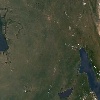
Label: land